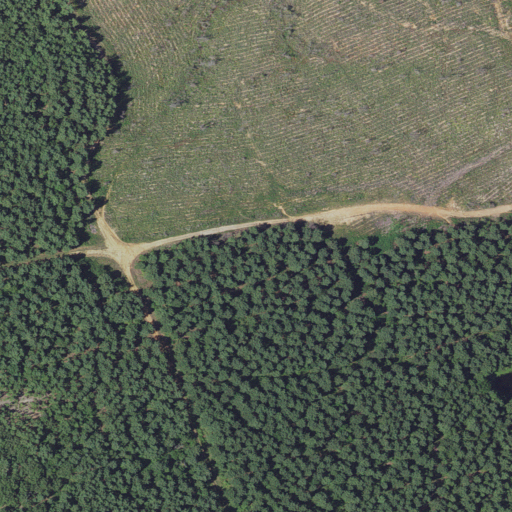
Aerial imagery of mountain in Arkansas named Jennings Mountain containing evergreen forest, grassland, and mixed forest